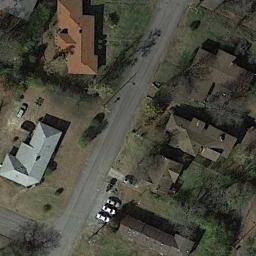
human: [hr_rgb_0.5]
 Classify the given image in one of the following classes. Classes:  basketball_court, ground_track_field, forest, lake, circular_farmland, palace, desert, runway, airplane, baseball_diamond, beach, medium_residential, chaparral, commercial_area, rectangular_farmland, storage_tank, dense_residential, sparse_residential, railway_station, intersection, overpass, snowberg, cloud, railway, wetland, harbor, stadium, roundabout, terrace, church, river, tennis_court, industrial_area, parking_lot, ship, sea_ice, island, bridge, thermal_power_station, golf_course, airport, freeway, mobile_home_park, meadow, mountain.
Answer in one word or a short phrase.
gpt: medium_residential